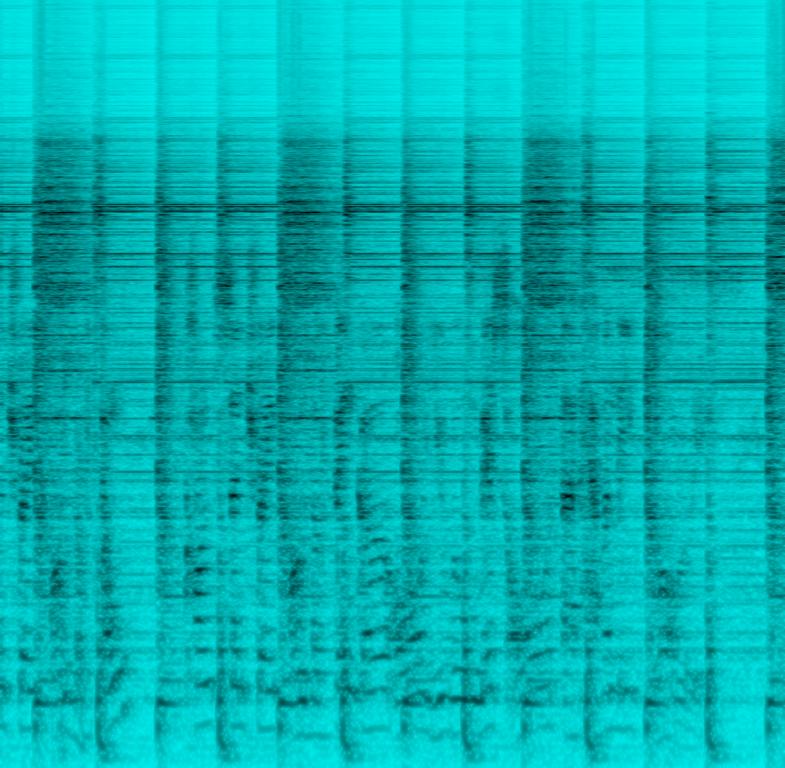
This song contains a male voice repeating itself before continuing  with its melody. It sounds like running through a sampler along with an electric drum that seems to be programmed, repeating itself with a kick, snare and a very sharp sounding industrial hihat/ride sound. This recording is of poor sound-quality and may be playing at home building a song.